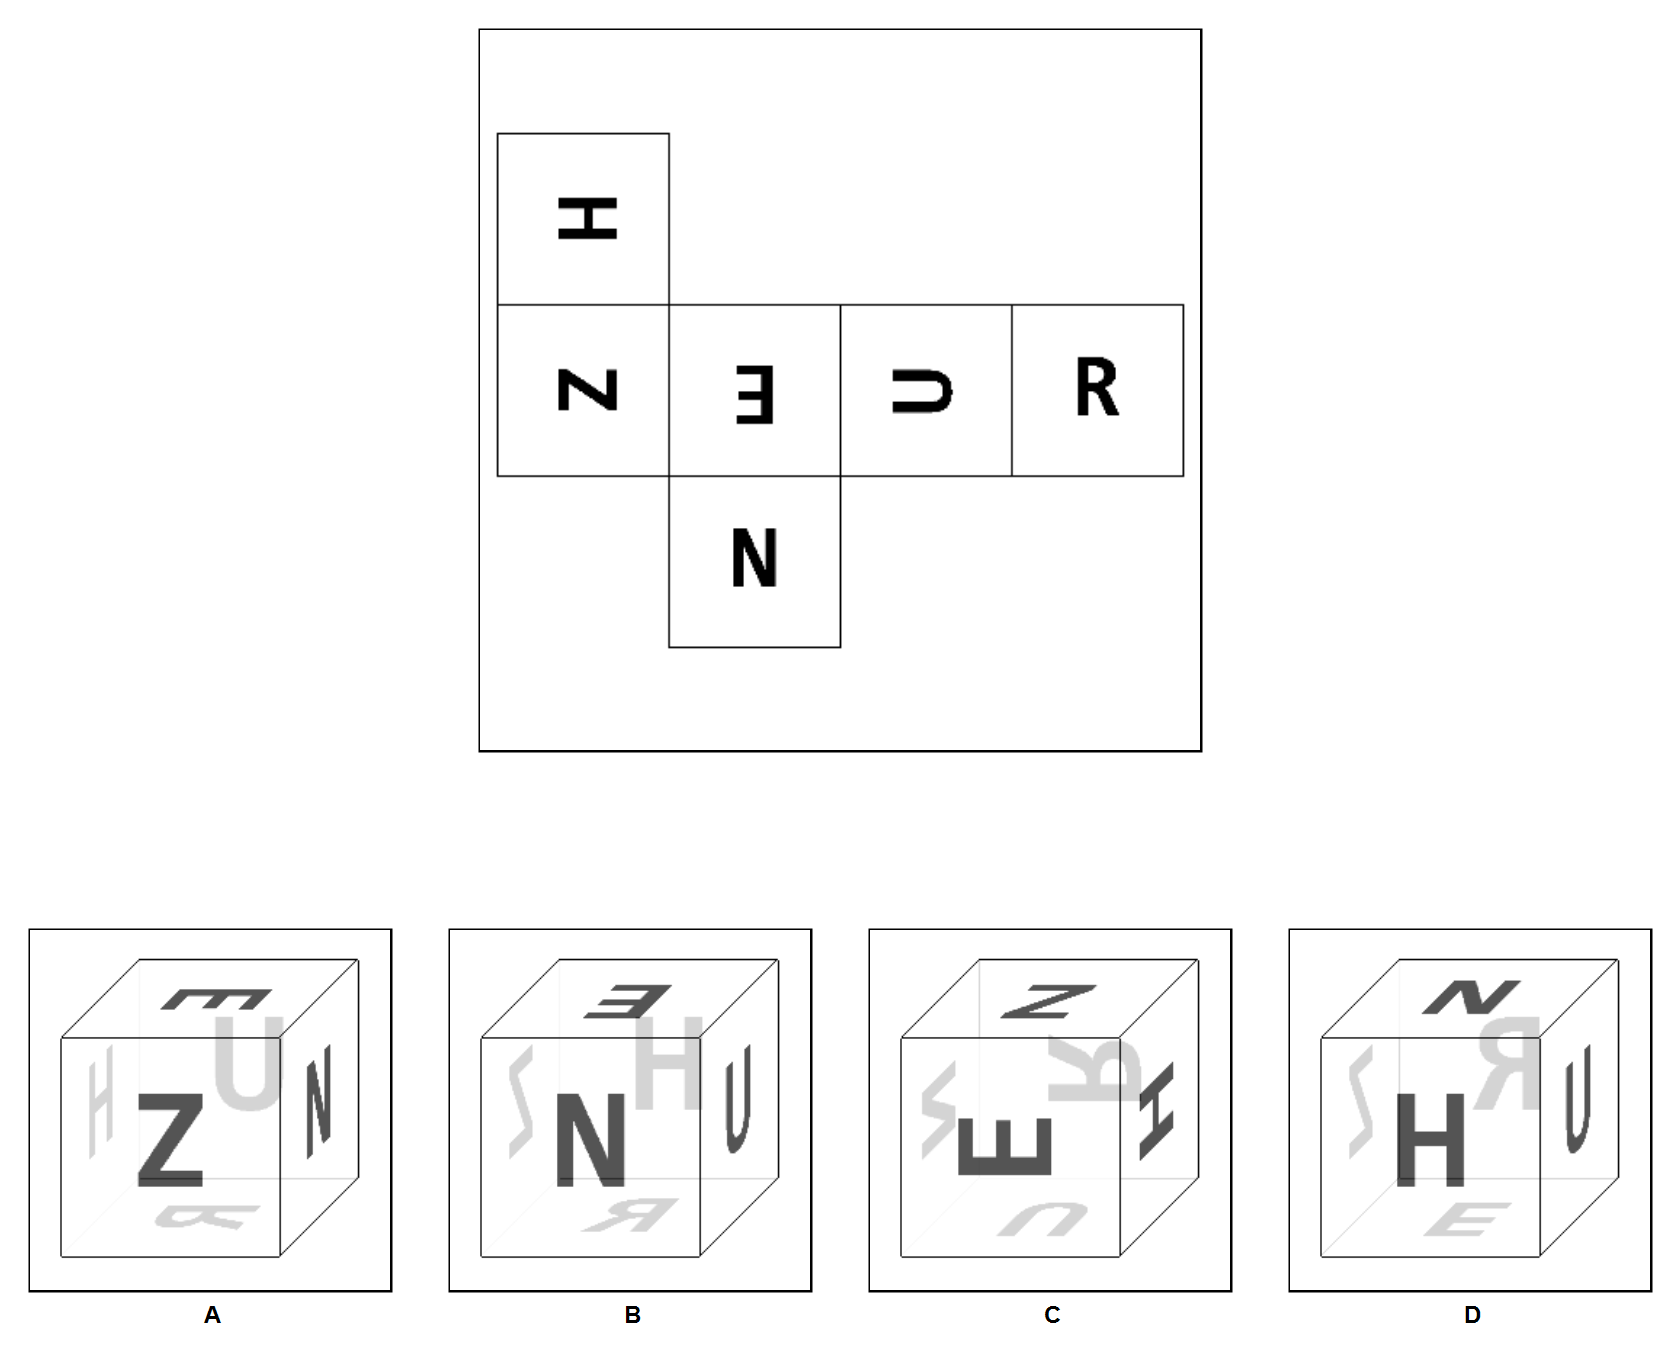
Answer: D